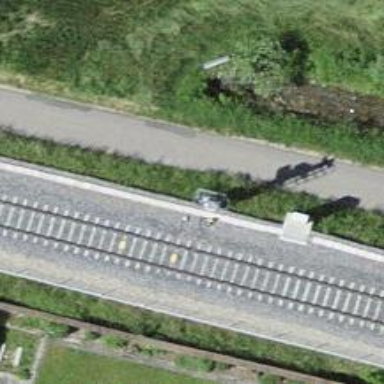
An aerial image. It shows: Railway signal.